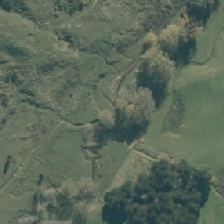
Land cover: deciduous_hardwood